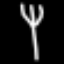
Label: fork